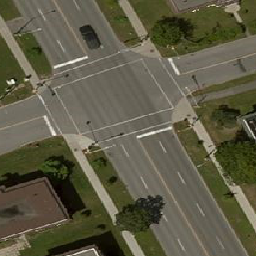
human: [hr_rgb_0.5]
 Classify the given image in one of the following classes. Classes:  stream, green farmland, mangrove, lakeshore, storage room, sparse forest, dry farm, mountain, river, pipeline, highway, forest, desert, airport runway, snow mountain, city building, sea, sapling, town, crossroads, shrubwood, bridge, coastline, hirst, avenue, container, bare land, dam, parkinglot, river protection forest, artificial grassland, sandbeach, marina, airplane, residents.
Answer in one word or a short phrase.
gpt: crossroads